Field crop: tomato
Growth stage: 1
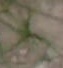
Species: cyperus